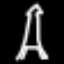
Label: The Eiffel Tower